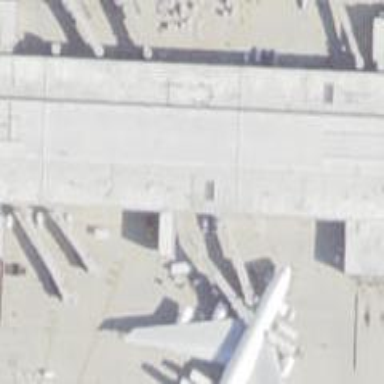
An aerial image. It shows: Airport gate.